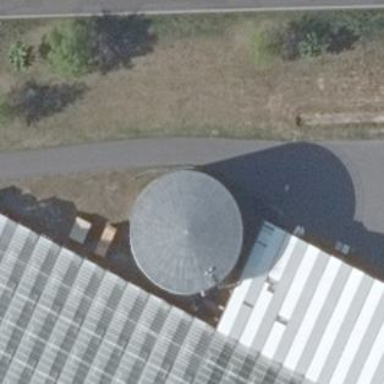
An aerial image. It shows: Grey dome-shaped building which is storage tank.